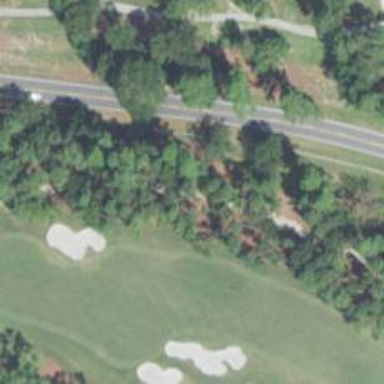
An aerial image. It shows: Path used for both walking and golf.